Question: A colleague of mine created a video player widget all by code. So when I wanted to add one more slider at the bottom of the main slider I got into trouble. I tried setting its starting point but it doesn't seem to take that into account.
I tried a couple of basic functions like setPosition, setGeometry but they dont' work . I have included the image for better understanding of the problem
I am also pasting a code snippet which get this together.
'''
QHBoxLayout *basicControlsLayout = new QHBoxLayout;
basicControlsLayout->setMargin(0);
basicControlsLayout->addWidget(open_button_);
basicControlsLayout->addWidget(play_button_);
basicControlsLayout->addWidget(position_slider_);
basicControlsLayout->addWidget(stop_button_);
int* a, *b, *c, *d;
position_slider_->getContentsMargins (a,b,c ,d);
QRect r(*a, *b, *c-*a, *d-*b);
QHBoxLayout *basicScratchLayout = new QHBoxLayout;
// basicScratchLayout->setGeometry(r);
basicScratchLayout->addWidget (position_limit_slider_);
'''
So How do I get those two to align up ?

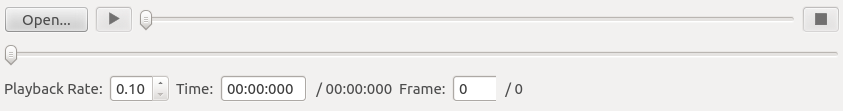
Answer: Most likely 'QGridLayout' is what you want in this case. I think that constructing grid like this would work fine, so your slider sizes and positions would always be in sync:

Code to make it work is approximately something like this:
'''
QGridLayout *layout = new QGridLayout ();
layout->addWidget (open_button_, 0, 0);
layout->addWidget (play_button_, 0, 1);
layout->addWidget (position_slider_, 0, 2);
layout->addWidget (stop_button_, 0, 3);
layout->addWidget (position_limit_slider_, 1, 2);
'''